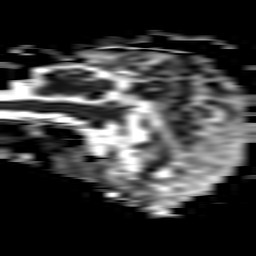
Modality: ADC
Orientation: sagittal
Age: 54
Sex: female
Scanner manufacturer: philips
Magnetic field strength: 3 T
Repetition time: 3.084 s
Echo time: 0.076 s